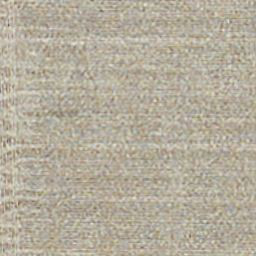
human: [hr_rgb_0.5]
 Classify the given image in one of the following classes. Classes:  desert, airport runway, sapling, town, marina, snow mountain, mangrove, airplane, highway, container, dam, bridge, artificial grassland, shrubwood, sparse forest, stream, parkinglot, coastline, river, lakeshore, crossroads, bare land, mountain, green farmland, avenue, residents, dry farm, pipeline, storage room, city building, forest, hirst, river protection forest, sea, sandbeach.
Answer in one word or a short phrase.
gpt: dry farm